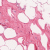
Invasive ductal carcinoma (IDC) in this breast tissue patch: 0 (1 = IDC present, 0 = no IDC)